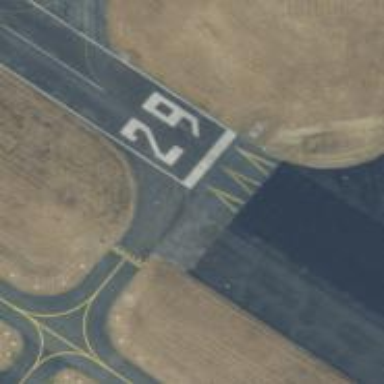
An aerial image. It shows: Runway surface made of asphalt at airport.